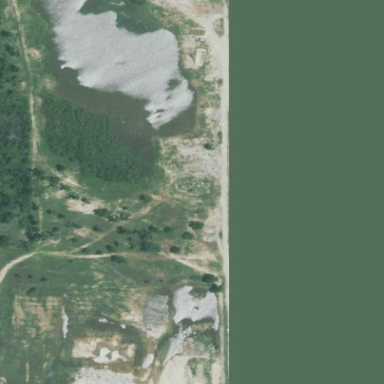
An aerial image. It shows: Sand quarry.